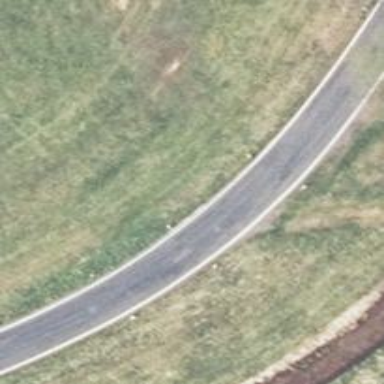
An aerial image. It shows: Secondary road with asphalt surface.